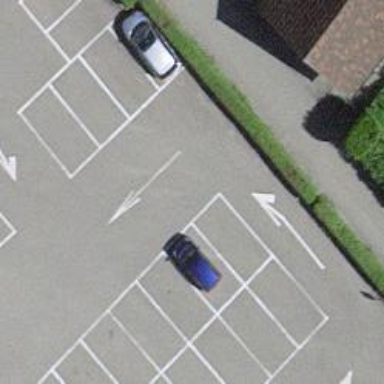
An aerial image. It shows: Parking aisle designated as service road.